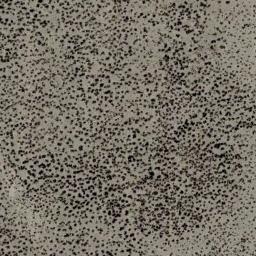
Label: chaparral